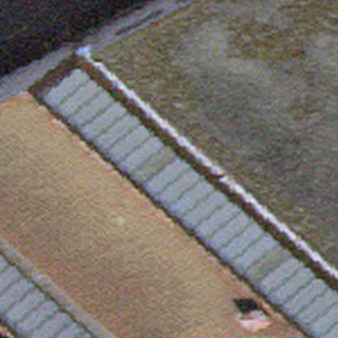
Label: other